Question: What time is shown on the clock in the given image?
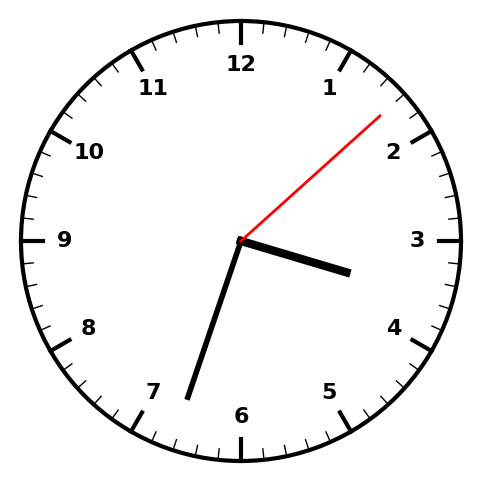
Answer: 03:33:08